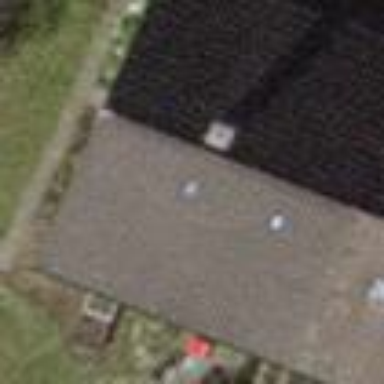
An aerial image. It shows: Terrace building.